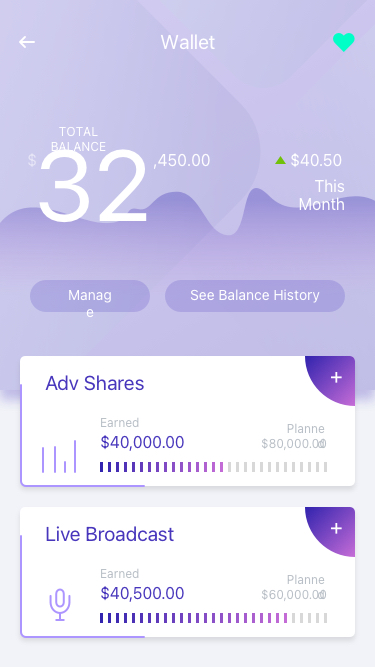
Text in this UI design:
Wallet
Adv Shares
$80,000.00
Planned
$40,000.00
Earned
Live Broadcast
$60,000.00
Planned
$40,500.00
Earned
Manage
See Balance History
Total Balance
32
,450.00
$
This Month
$40.50